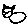
Label: cat